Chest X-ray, PA view. Patient: 44 years old, sex M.
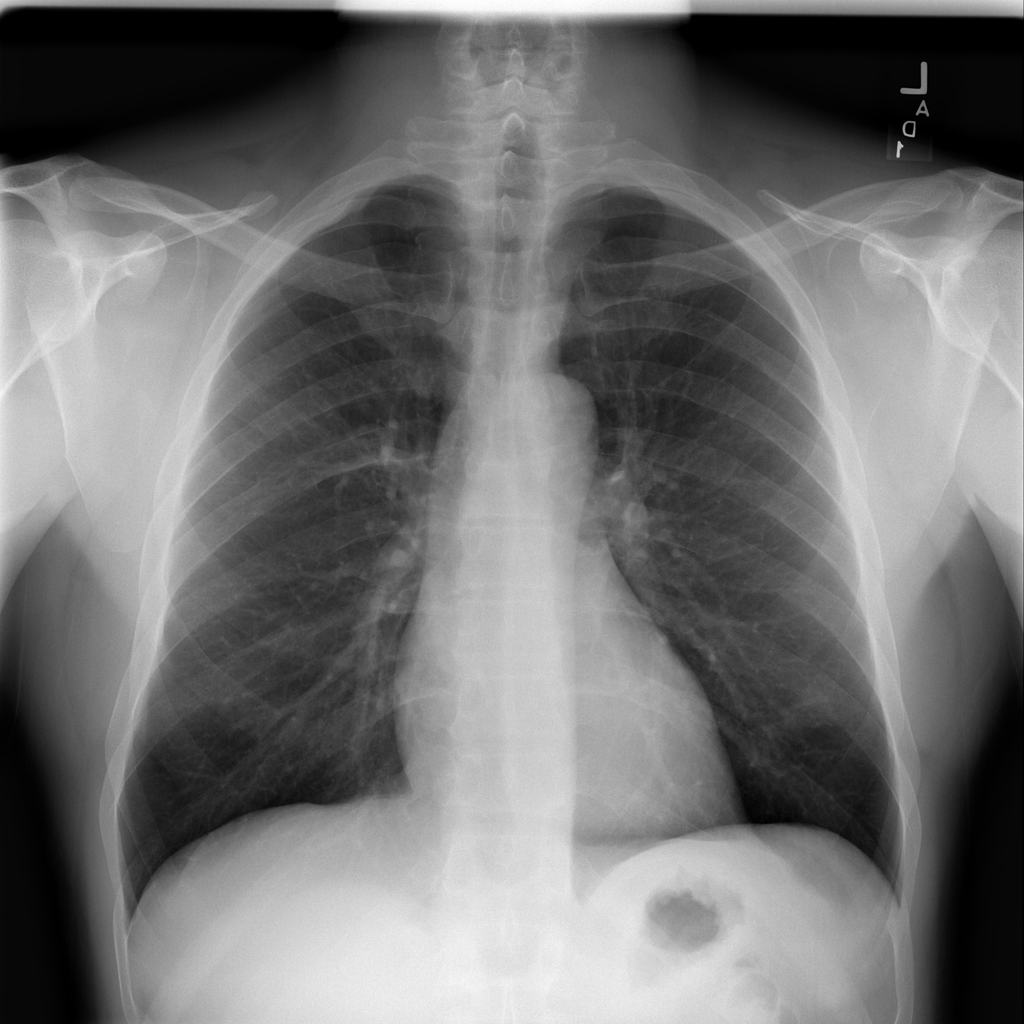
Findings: No Finding